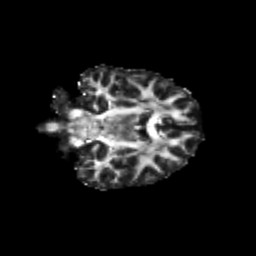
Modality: FA
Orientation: coronal
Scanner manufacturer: siemens
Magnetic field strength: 3 T
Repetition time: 9.2 s
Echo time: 0.084 s